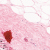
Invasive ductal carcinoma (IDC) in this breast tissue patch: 0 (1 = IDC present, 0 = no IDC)